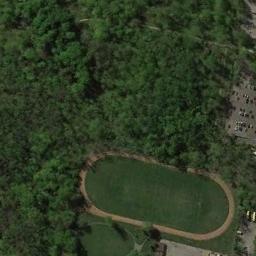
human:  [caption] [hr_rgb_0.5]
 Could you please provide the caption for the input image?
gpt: The track and field is surrounded by forest, Next to the parking lot .

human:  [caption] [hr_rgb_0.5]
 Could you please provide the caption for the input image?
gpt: The ground track field is surrounded by a forest .

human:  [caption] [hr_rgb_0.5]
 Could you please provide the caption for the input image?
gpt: There is a building and green space around the track .

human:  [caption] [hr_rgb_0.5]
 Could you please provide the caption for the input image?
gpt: There are many trees near the ground track field .

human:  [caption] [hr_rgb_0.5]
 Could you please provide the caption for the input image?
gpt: There are many trees around the ground track field with a yellow track .